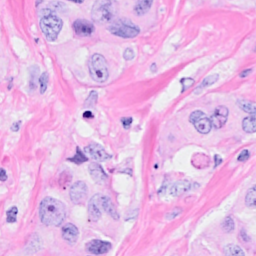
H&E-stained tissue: Breast